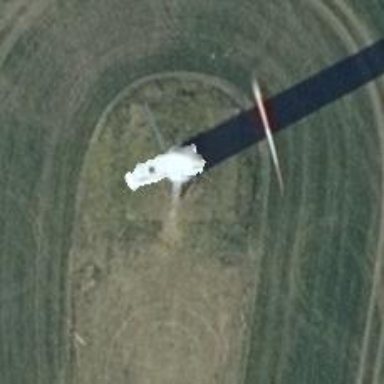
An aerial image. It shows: Wind turbine generator made by Vestas. The generator utilizes wind as its power source and belongs to the horizontal axis type.